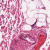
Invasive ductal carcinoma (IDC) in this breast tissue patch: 0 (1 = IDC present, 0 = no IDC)